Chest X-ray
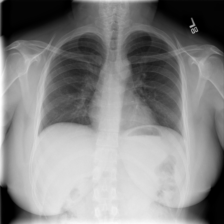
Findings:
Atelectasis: negative
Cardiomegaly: negative
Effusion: negative
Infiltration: negative
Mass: negative
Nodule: negative
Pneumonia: negative
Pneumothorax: negative
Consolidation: negative
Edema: negative
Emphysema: negative
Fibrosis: negative
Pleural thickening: negative
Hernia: negative